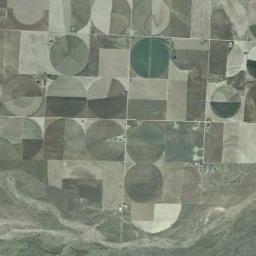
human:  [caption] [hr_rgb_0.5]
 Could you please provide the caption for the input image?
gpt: Most round fields are not entirely green .

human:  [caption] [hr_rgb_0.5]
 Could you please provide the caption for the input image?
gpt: There are many bare circle farmland and a green circle farmland .

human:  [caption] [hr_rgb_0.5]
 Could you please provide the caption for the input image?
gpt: Several khaki circular farmlands and a green circular farmlands are neatly arranged on the ground .

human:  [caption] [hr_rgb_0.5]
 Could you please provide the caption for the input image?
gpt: Many green, Khaki and tan mixed circular farmlands, Including irregular and semicircular .

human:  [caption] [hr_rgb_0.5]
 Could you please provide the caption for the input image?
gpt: There are many brown circular farmlands of the same size and rectangle farmlands distributed irregularly .